Question: What is the show being streamed?
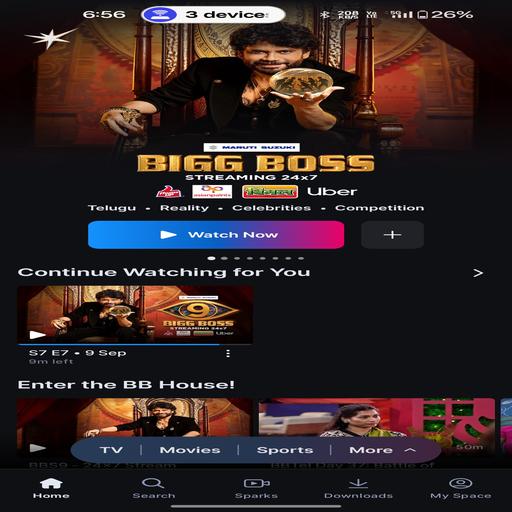
Answer: Bigg Boss